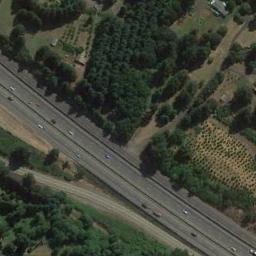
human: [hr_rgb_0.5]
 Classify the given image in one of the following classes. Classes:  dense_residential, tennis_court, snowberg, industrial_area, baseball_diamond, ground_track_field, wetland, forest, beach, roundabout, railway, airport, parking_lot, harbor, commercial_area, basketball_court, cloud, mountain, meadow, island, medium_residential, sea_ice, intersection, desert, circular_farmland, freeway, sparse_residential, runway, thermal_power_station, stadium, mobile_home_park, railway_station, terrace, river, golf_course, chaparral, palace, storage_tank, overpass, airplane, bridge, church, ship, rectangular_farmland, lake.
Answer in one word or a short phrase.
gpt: freeway